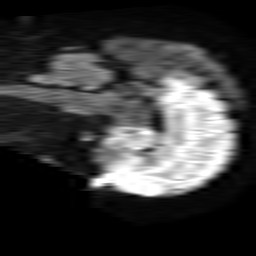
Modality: TRACE
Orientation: sagittal
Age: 58
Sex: male
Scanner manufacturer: philips
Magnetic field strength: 1.5 T
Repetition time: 4.6 s
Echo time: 0.08517 s